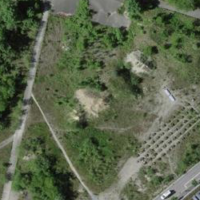
EUNIS habitat code: 56
Species observed at this site:
Phoenicurus ochruros